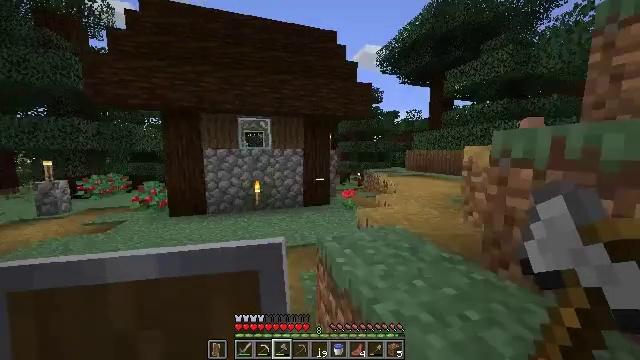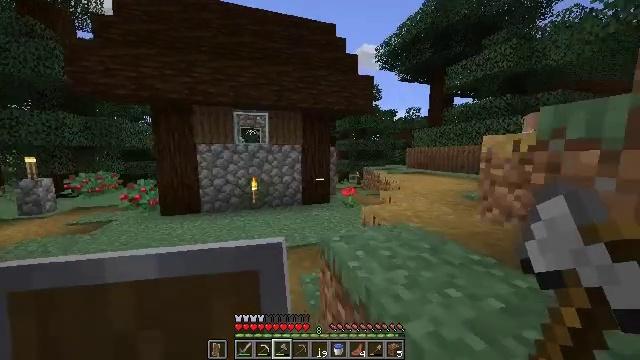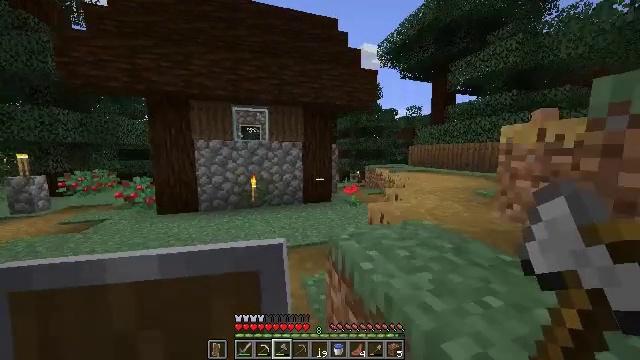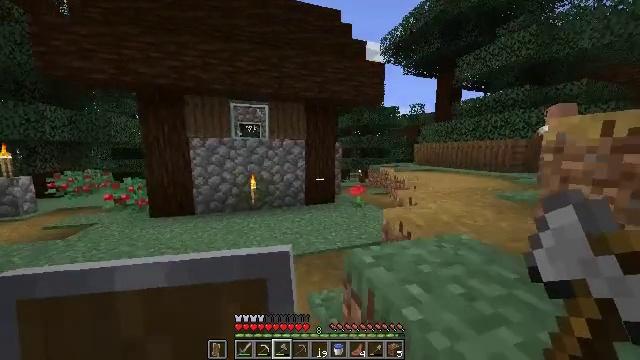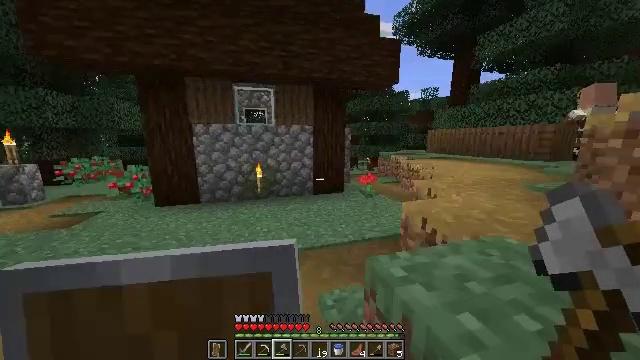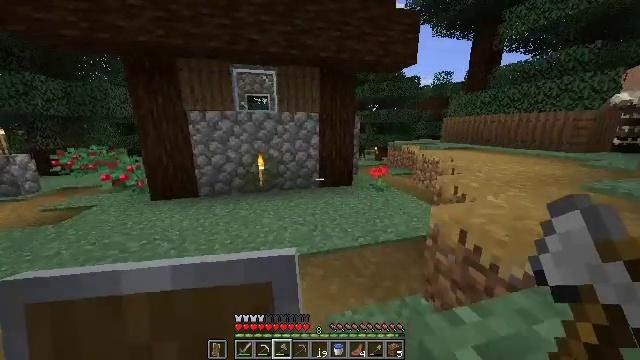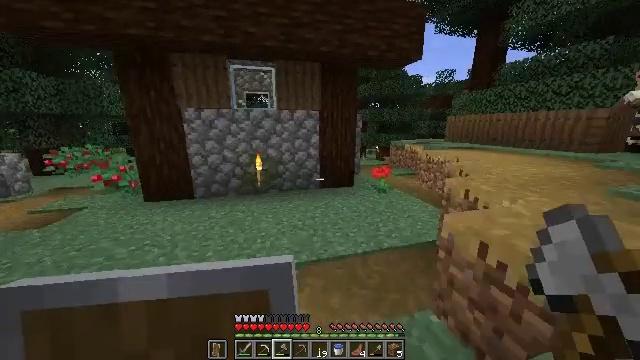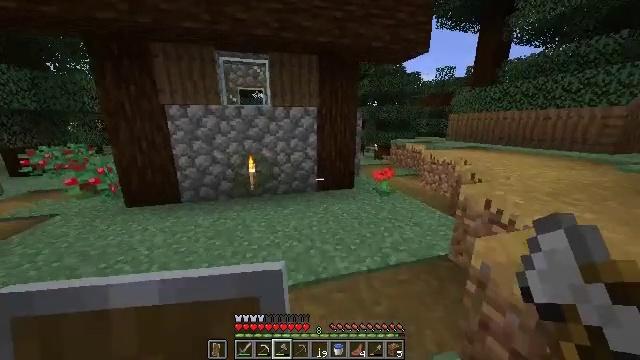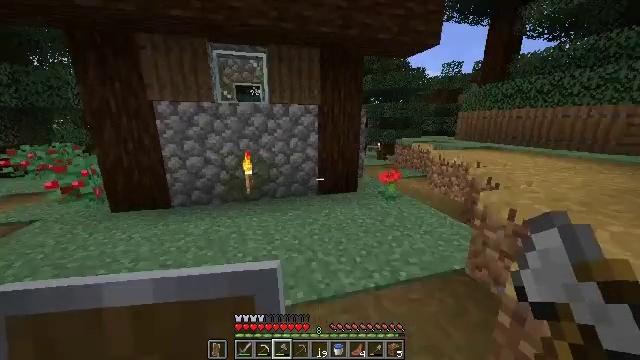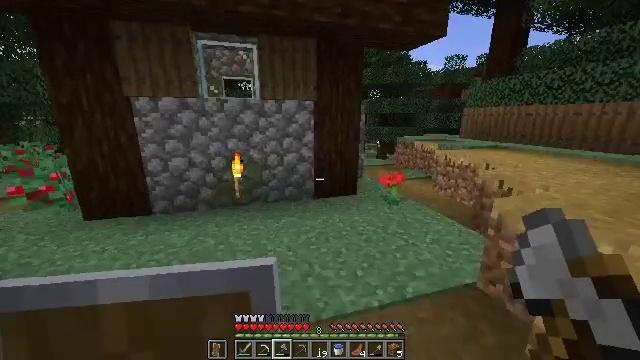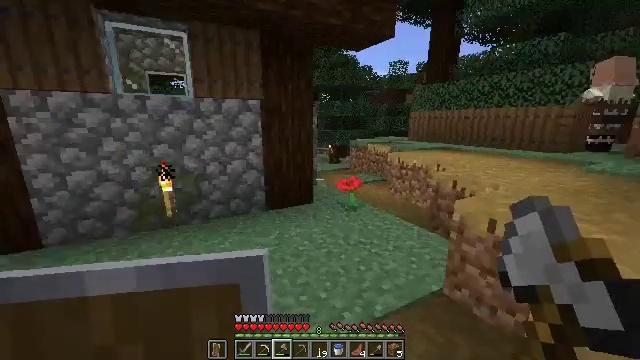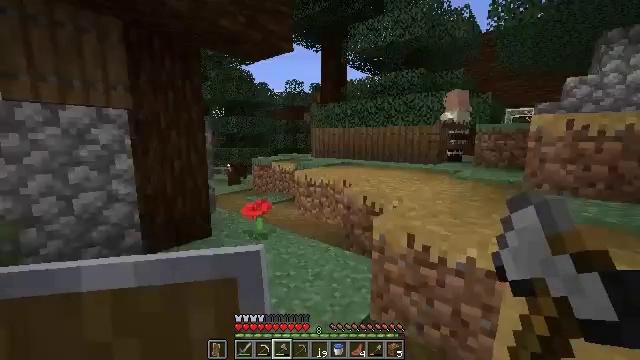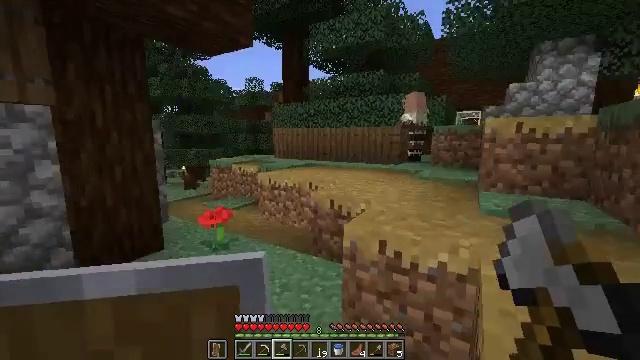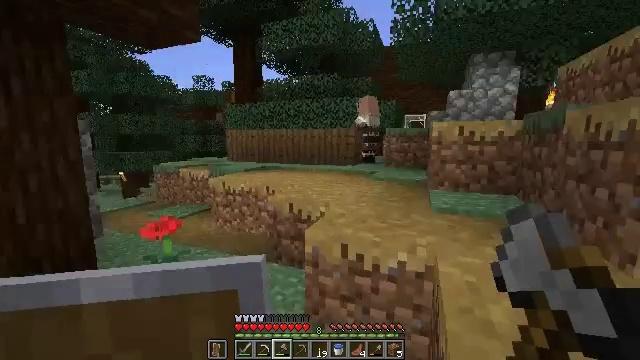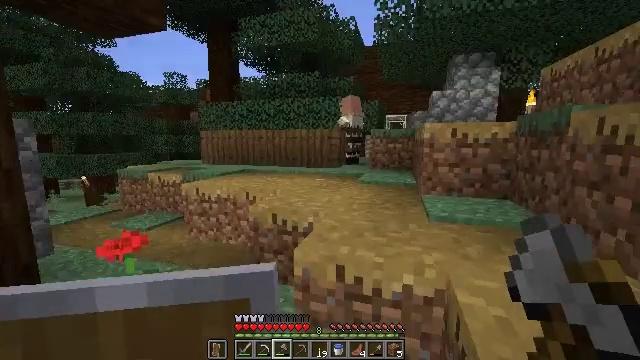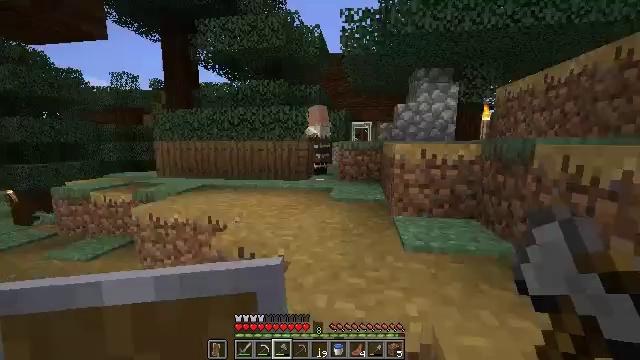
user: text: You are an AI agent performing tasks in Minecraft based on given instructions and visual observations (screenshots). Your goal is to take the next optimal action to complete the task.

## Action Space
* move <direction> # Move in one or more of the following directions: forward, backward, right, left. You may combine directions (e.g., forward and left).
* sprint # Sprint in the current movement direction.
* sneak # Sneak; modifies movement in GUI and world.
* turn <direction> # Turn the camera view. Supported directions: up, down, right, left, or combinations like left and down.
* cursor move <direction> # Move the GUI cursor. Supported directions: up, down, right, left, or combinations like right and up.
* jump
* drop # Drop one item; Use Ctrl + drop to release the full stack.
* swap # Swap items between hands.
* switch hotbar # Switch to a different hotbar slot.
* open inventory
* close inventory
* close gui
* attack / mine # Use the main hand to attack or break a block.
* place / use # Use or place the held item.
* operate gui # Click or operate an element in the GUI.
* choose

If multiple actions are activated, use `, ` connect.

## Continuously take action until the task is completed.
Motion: motion action
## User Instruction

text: Break the spruce trapdoor from a structure.
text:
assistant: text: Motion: move forward
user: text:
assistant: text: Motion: move forward
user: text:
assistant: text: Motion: move forward
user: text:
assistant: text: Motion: move forward, turn left and down
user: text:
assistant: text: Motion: move forward, turn left and down
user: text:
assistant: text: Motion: move forward
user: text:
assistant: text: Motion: move forward
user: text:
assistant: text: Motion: move forward
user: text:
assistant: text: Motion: move forward, turn right
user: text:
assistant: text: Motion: move forward, turn right and up
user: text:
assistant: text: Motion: move forward, turn right and up
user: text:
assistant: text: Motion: move forward, turn right
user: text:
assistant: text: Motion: move forward, turn right
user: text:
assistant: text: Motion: move forward, turn right
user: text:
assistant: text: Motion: move forward, turn right, jump
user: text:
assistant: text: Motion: move forward, turn right, jump
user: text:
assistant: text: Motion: move forward, jump
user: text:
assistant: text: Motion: move forward, jump
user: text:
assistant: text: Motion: move forward
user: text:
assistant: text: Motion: move forward
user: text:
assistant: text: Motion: move forward
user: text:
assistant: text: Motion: move forward
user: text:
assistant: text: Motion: move forward, turn left and down
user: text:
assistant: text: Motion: move forward, turn left and down
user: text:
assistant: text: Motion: move forward
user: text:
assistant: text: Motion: move forward
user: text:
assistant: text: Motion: move forward
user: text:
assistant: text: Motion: move forward, turn left and down
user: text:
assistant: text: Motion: move forward
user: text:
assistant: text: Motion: move forward